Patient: sex M, age 75
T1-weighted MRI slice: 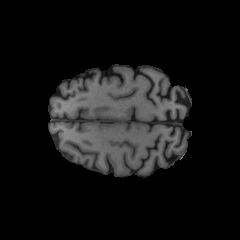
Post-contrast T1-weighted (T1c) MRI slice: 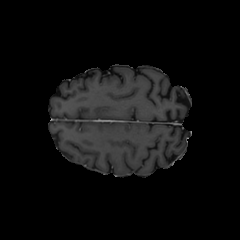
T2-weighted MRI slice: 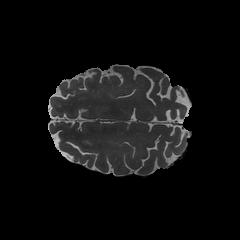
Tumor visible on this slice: no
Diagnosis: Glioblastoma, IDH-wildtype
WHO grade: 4